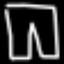
Label: pants